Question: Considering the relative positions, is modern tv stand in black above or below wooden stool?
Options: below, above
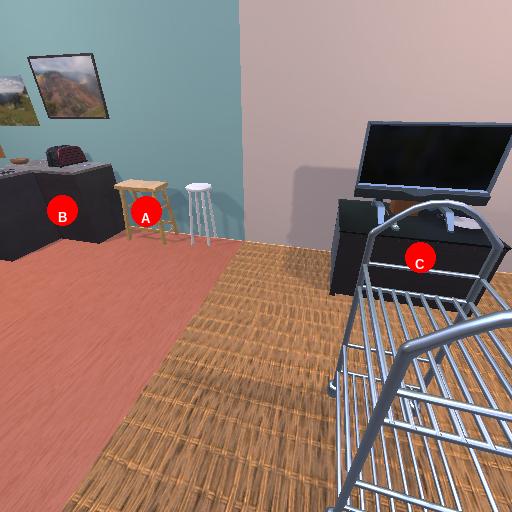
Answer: below